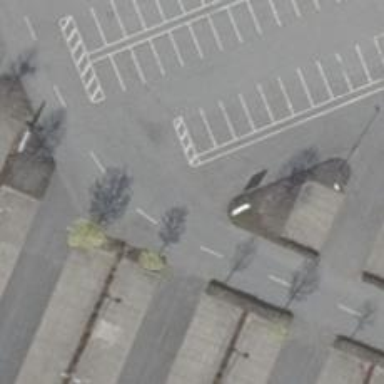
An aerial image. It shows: Asphalt parking aisle road for service vehicles.